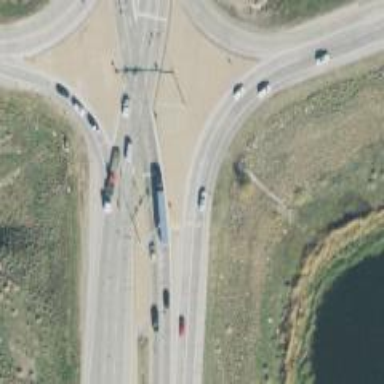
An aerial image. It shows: Trunk highway connected to diverging diamond interchange (DDI).